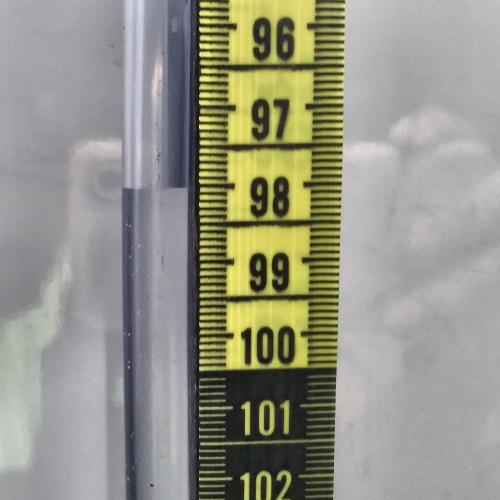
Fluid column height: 98.0 cm